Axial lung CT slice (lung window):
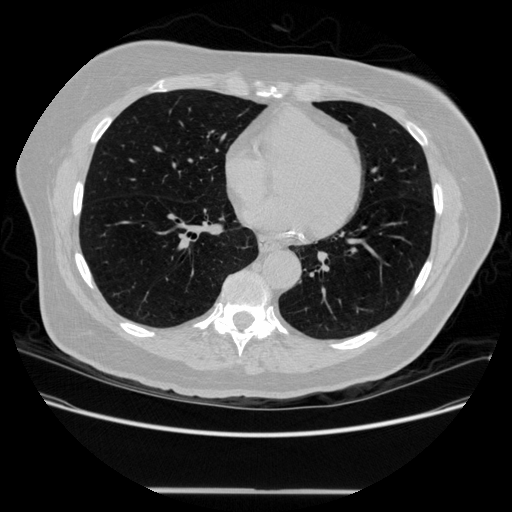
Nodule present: yes
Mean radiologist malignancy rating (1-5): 1.5